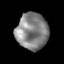
Tissue: prostate
Cell type: T cells
Senescence score: 0.3482
Nuclear area (px): 1140
Mean DAPI intensity: 131.982